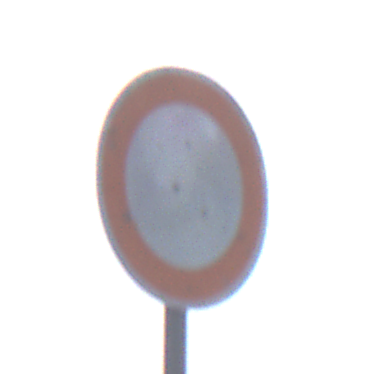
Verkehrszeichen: VerbotFahrzeugeAllerArt
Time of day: SunriseSunset
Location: Outdoor (Nature)
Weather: Overcast
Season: NotSpecified
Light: Natural